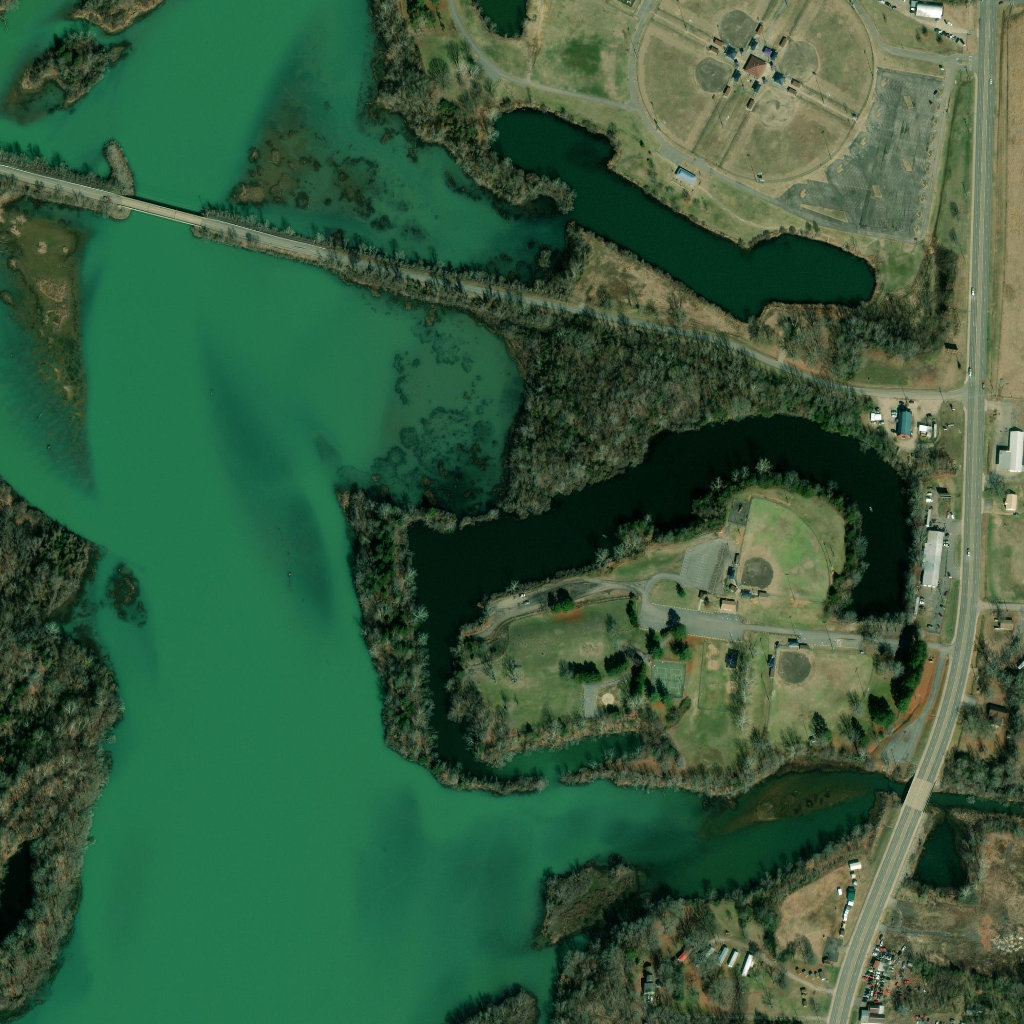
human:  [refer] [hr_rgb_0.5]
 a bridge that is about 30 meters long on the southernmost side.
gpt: <box>[[88, 75, 91, 79, 0]]</box>